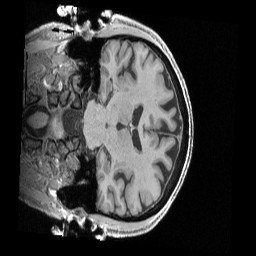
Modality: T1w
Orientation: coronal
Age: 73
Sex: male
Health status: healthy
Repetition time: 2.4 s
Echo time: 0.00222 s